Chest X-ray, PA view. Patient: 56 years old, sex F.
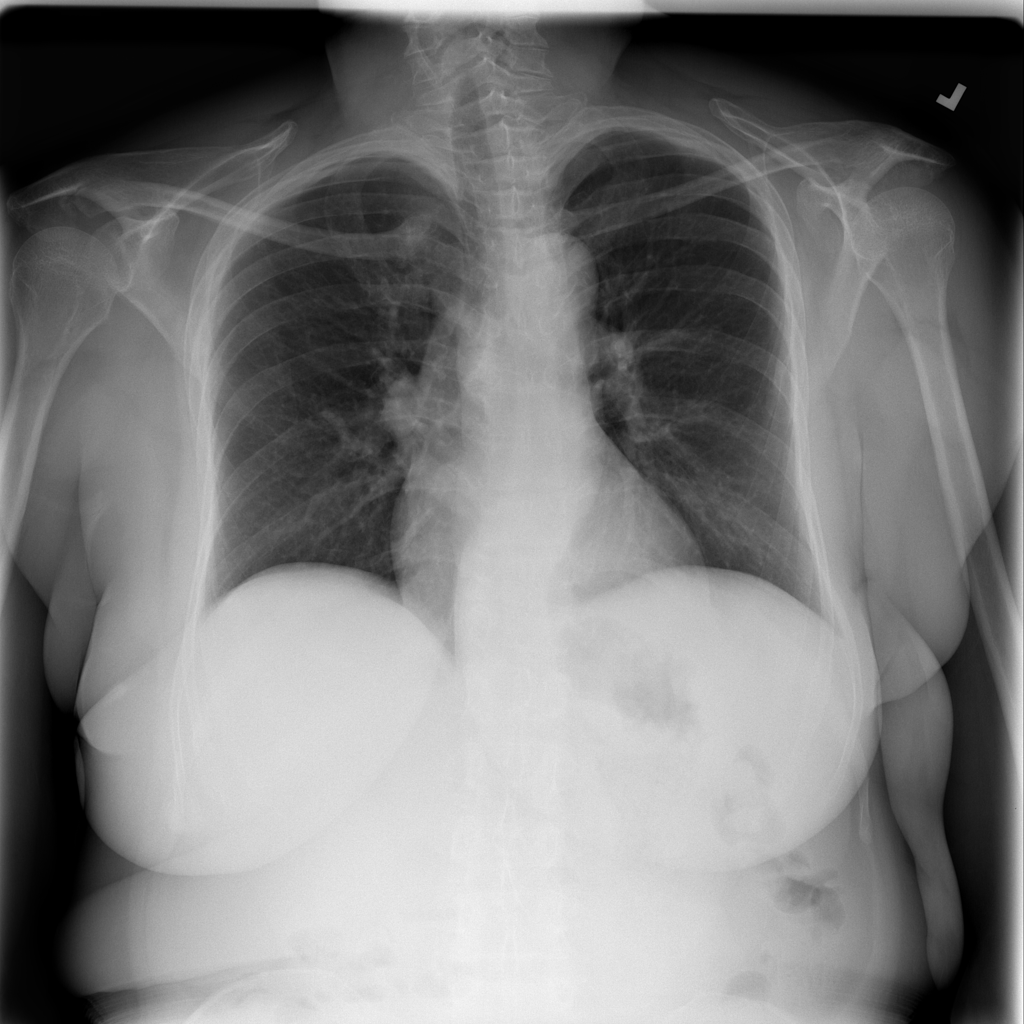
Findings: No Finding